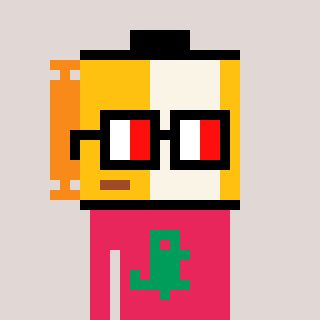
a pixel art character with square glasses with black frames and red eyes, a film roll-shaped head and a redpinkish-colored body on a warm background